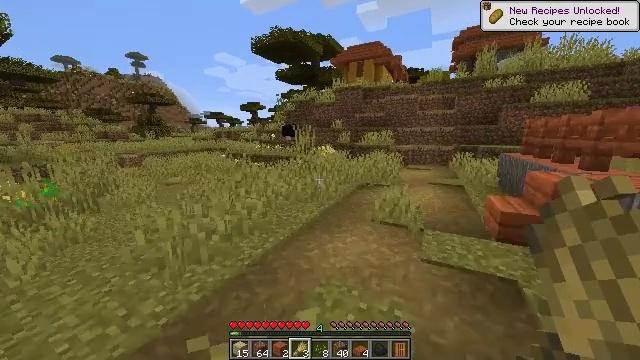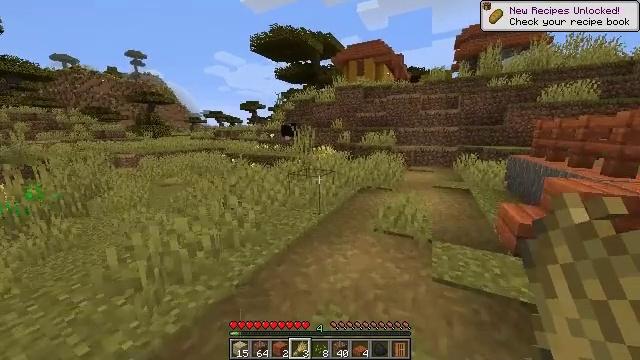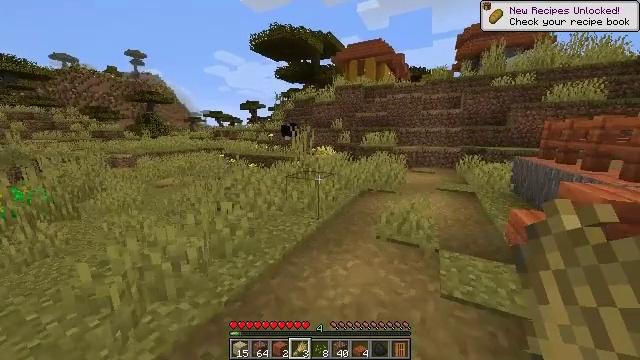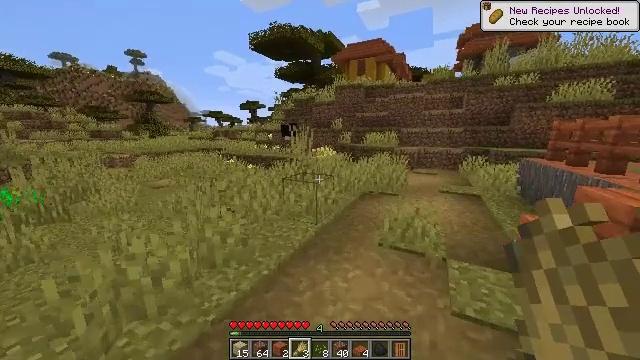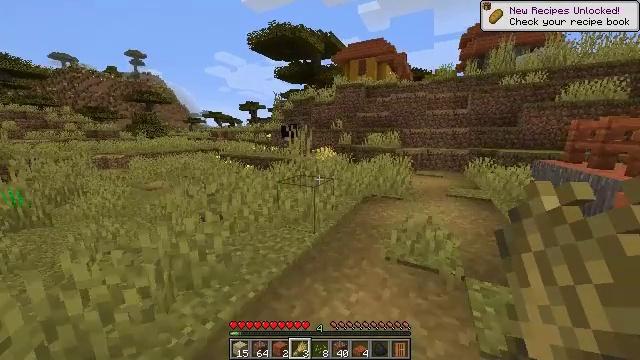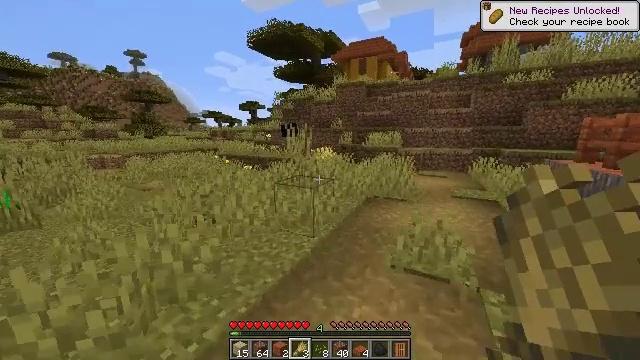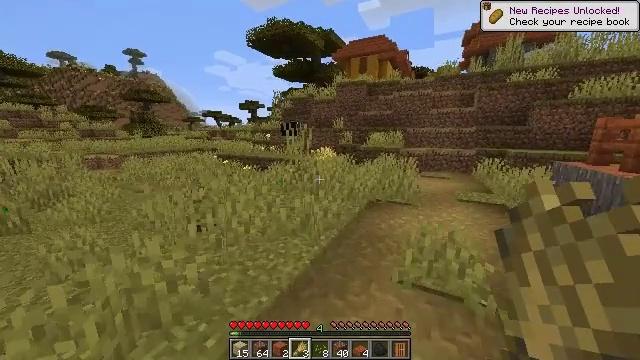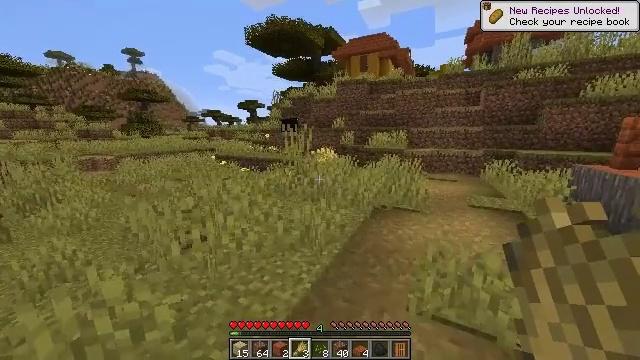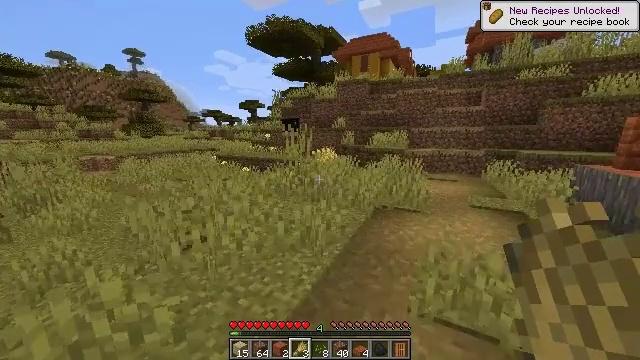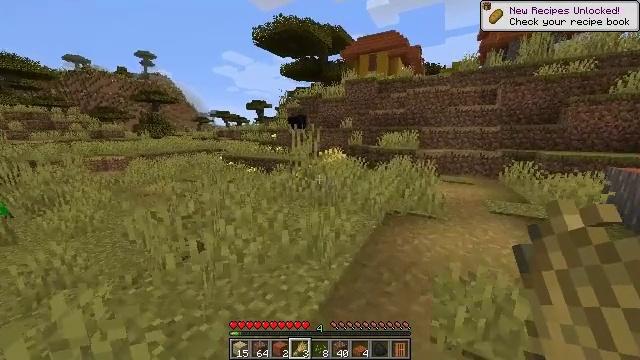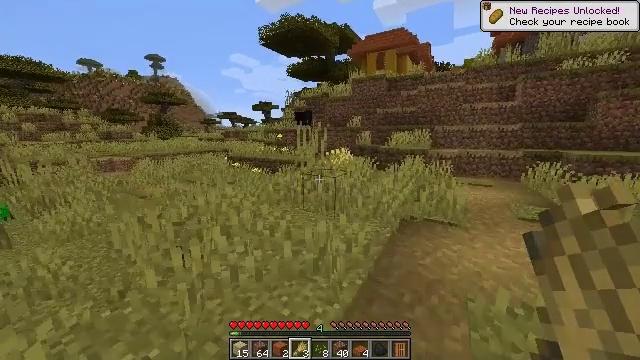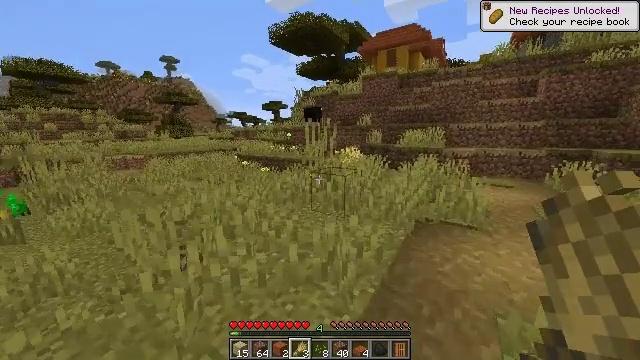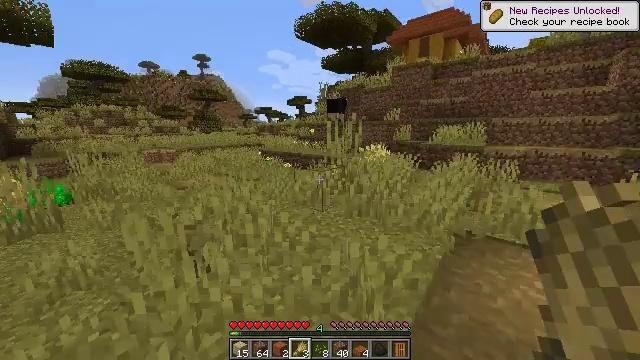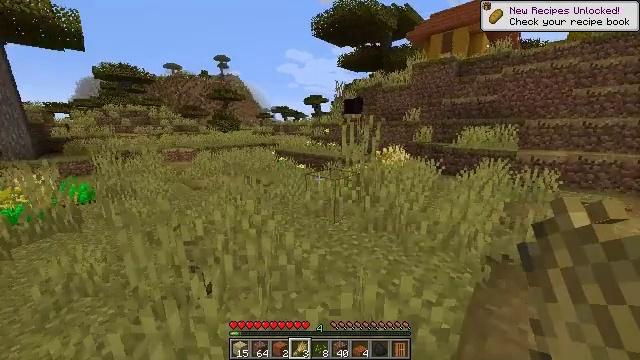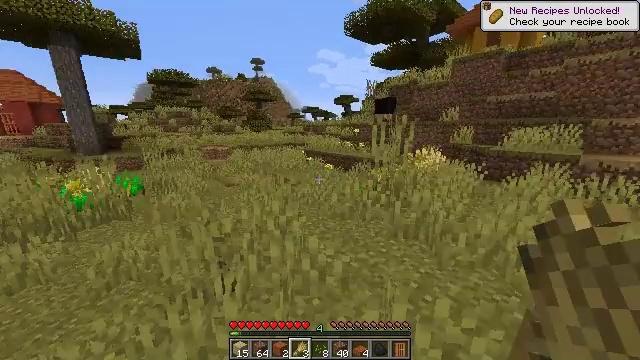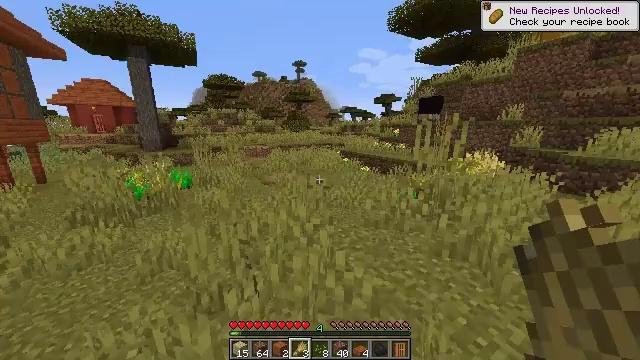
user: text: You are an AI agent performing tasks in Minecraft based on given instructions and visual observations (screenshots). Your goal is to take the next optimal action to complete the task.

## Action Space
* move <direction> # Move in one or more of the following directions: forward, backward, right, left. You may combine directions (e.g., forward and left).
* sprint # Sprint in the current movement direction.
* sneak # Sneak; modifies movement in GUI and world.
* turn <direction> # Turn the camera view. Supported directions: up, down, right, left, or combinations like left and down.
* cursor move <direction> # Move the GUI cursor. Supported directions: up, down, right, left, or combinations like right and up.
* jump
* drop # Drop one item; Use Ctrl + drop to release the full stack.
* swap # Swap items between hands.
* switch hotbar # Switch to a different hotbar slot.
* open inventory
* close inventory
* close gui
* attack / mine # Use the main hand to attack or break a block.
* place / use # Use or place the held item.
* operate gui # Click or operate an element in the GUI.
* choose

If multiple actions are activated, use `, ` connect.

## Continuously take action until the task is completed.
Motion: motion action
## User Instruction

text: Harvest sugar cane from the plant.
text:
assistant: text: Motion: move forward, sprint
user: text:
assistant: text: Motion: move forward, sprint
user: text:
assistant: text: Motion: move forward, sprint
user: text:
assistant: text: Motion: move forward, sprint
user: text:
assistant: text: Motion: move forward, sprint
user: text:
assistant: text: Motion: move forward, sprint
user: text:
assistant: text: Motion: move forward, sprint
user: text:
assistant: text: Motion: move forward, sprint
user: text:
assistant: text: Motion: move forward, sprint, turn left
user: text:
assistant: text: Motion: move forward, sprint, turn left
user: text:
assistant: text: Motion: move forward, sprint, turn left
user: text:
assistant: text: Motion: move forward, sprint, turn left
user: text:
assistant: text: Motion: move forward, sprint, turn left
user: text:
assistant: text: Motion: move forward, sprint, turn left
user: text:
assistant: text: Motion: move forward, sprint, turn left
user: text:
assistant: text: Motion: move forward, sprint, turn left
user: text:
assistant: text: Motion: move forward, sprint, turn left
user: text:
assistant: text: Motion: move forward, sprint
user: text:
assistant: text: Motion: move forward, sprint
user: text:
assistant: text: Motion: move forward, sprint
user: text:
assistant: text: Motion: move forward, sprint
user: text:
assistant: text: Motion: move forward, sprint
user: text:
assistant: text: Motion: move forward, sprint
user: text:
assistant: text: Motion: move forward, sprint
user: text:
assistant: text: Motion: move forward, sprint
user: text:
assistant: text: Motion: move forward, sprint
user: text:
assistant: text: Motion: move forward, sprint
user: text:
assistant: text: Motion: move forward, sprint
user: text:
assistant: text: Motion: move forward, sprint
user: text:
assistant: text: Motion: move forward, sprint